Question: using gwt-maps-3.8.0 i display a route in a gwt popup. Works when called once but does not work on second call.
What should i do ... some advice to refresh the mapWidget?

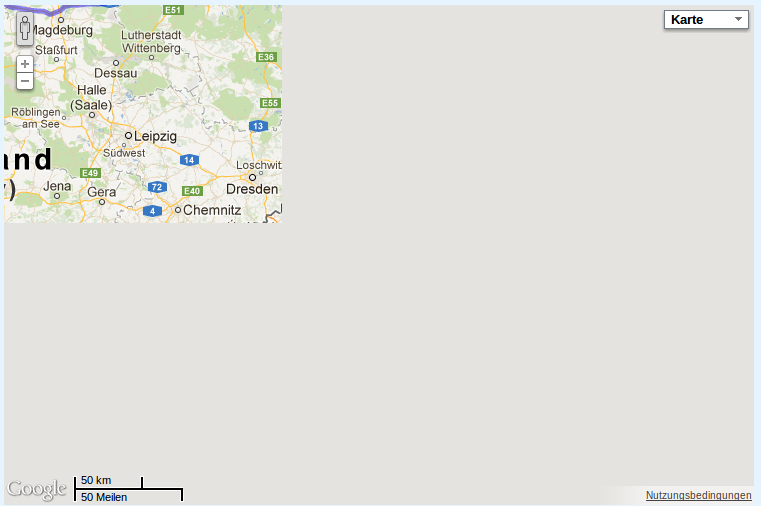
Answer: When you display the map, trigger its 'resize' event.
From the documentation:
> Developers should trigger this event on the map when the div changes size: 'google.maps.event.trigger(map, 'resize')'
It <URL> the way to do this in GWT is
'''
Event.trigger(mapWidget.getMap(), "resize");
'''
At the moment, the map has zero size as far as the API is concerned, so it's just displaying the buffer of tiles around the single pixel at (0,0). Triggering the 'resize' event causes the API to get the correct size from the browser so the right tiles are fetched for display.